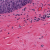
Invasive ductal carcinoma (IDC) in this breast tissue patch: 0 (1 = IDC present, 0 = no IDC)